Field crop: maize
Growth stage: 1
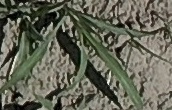
Species: sorghum